Question: I have an outer Panel and an inner Panel. The inner panel has a Ext.form.Label that just says "Hello World". How would I use the framework to force the inner panel to wrap around the Label component? I can't seem to find anything in the API that would let me do this. In native Android code, you would simple specify "wrap_content" in the XML file, but I'm not sure how to do it here.
edit:
What i'm trying to create is a component similar to this datepicker-toolbar widget from kayak.com. I already have all the parts I need to construct it (I think), but what I'm trying to avoid doing is hardcoding widths. I just want the sizing to be based on the default sizes of the components. This is a small UI piece that will be placed into a form with many other widgets:

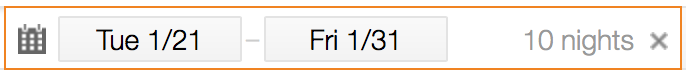
Answer: Here's a sample fiddle:
<URL>
Code:
'''
Ext.application({
name : 'Fiddle',
launch : function() {
new Ext.container.Container({
renderTo: Ext.getBody(),
layout: 'hbox',
items: [{
xtype: 'datefield'
}, {
xtype: 'component',
html: ' - ',
margin: '0 10'
}, {
xtype: 'datefield'
}, {
xtype: 'label',
html: '10 Nights',
margin: '5 0 0 100'
}]
});
}
});
'''